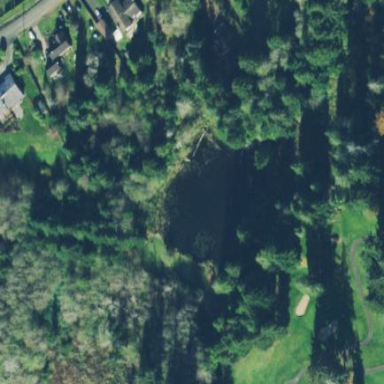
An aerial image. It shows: Picturesque scene of golf course with lateral water hazard.